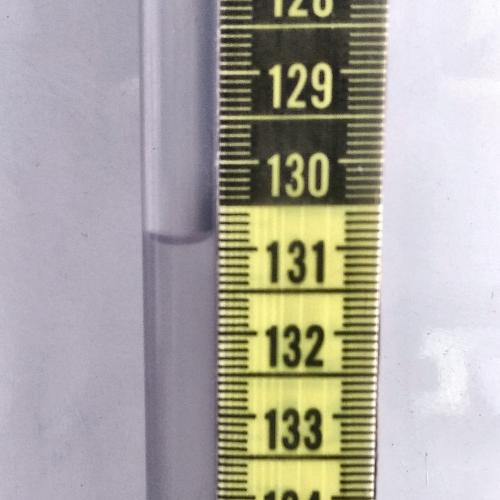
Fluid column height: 130.9 cm